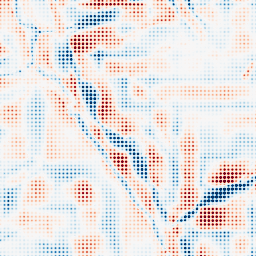
Category: wavelet
Decomposition family: wavelet_biorthogonal
Decomposition parameters: wavelet: bior2.4
level: 5
Upsampling method: sinc_hamming
Upsampling parameters: scale: 8
kernel_size: 4
Upsampling scale: 8